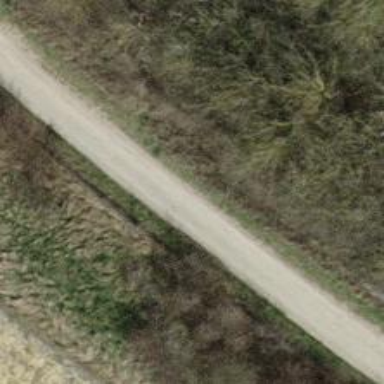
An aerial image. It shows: High-quality track road made of concrete plates.